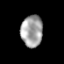
Tissue: prostate
Cell type: T cells
Senescence score: 0.7308
Nuclear area (px): 671
Mean DAPI intensity: 163.009